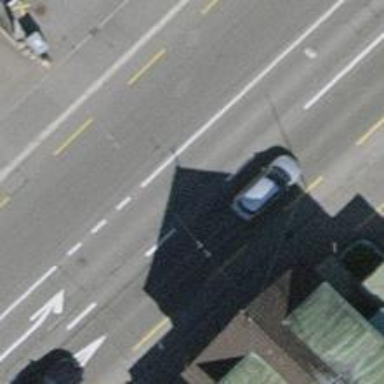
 which is classified as primary highway."